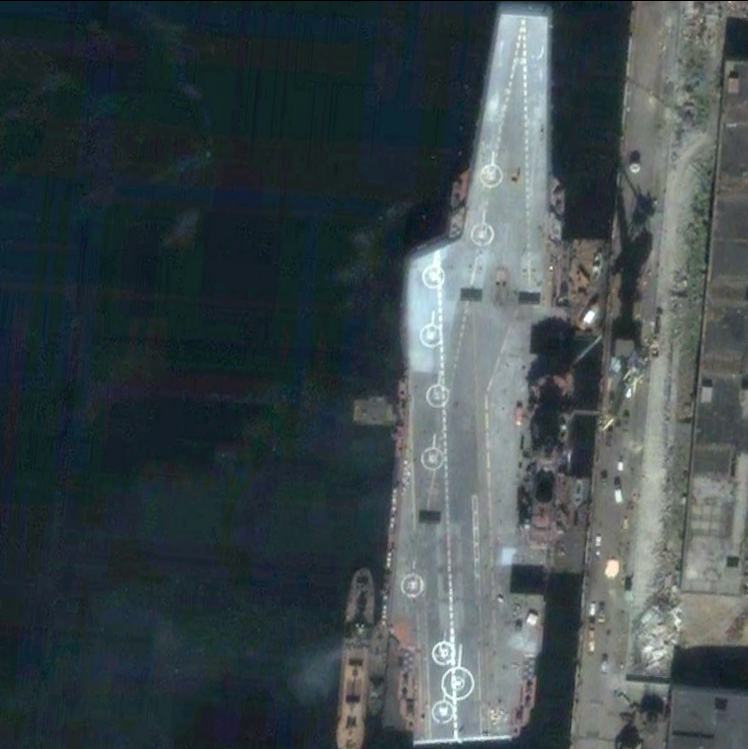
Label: aircraft_carrier